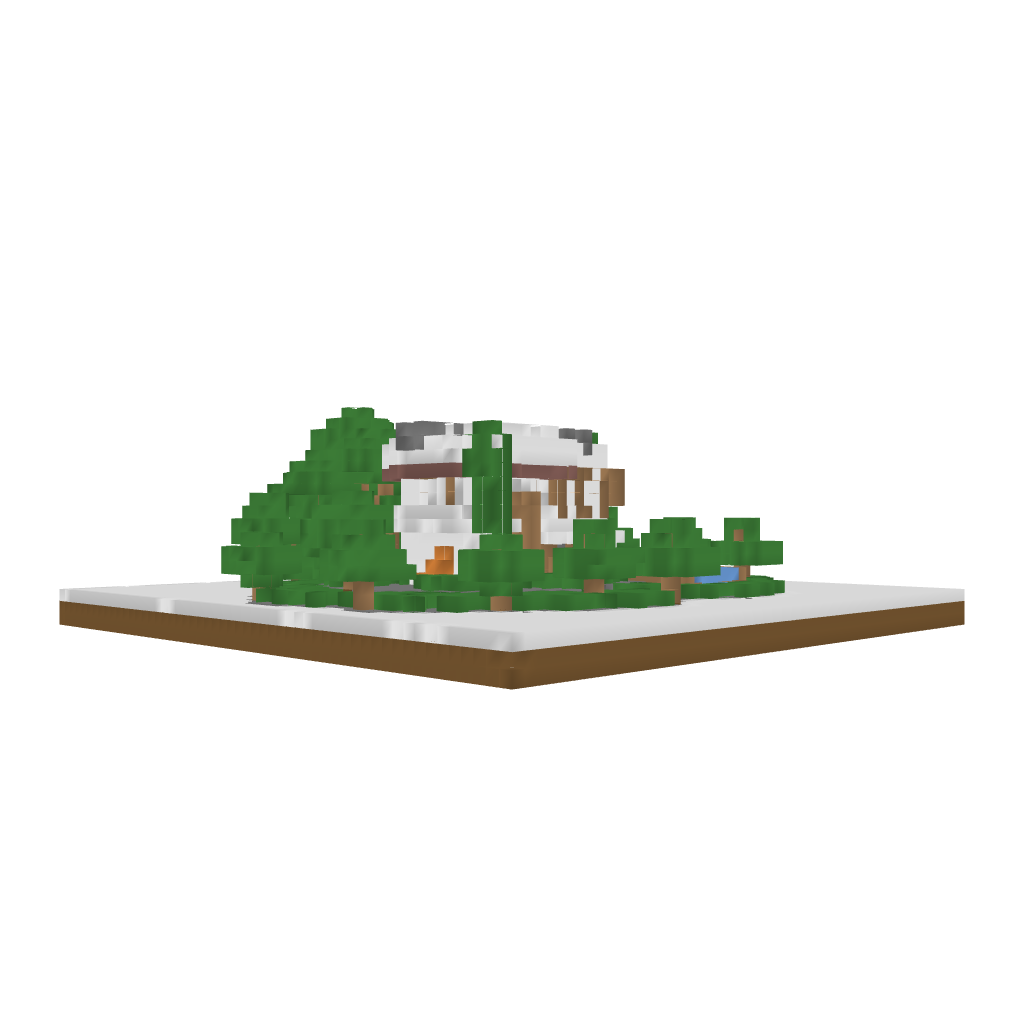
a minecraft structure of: Luxury House #5 good quality